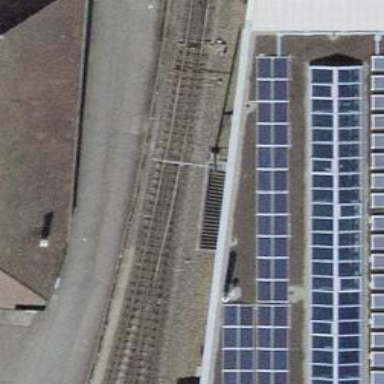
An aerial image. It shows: Railway switch.